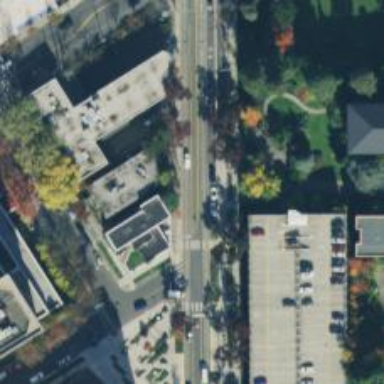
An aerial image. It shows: Asphalt secondary road with embedded tram rails.